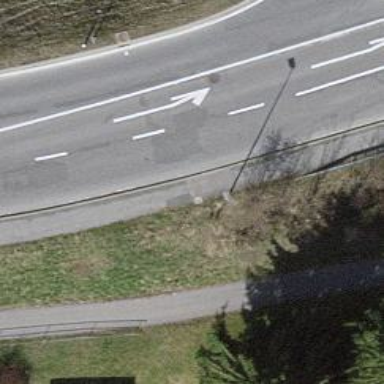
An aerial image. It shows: Sidewalk.